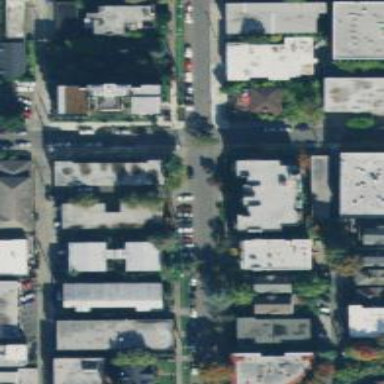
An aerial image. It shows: Residential road with separate sidewalk.